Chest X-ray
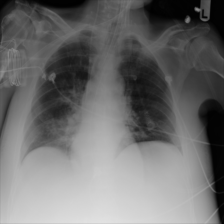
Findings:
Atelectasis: negative
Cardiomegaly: negative
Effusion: negative
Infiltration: positive
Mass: negative
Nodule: negative
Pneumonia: negative
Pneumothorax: negative
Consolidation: negative
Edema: negative
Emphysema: negative
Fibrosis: negative
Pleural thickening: negative
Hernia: negative